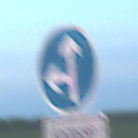
Verkehrszeichen: VorgeschriebeneFahrtrichtungGeradeausOderLinks
Zusatzzeichen unten: PersonengruppenFrei1
Umgebung: Outdoor, Nature
Tageszeit: SunriseSunset
Wetter: PartlyCloudy
Licht: Natural
Jahreszeit: NotSpecified
Kontrast: MediumContrast